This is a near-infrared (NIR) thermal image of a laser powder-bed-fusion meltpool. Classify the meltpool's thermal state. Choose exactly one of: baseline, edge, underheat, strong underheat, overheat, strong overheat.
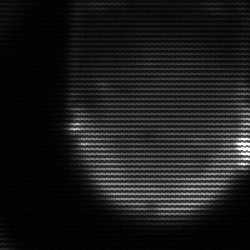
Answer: edge